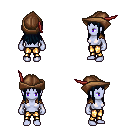
a pixel art fantasy rpg character, female body template, dark elf, purple skin, leather shoulder armor, gold greaves, raven unkempt hairstyle, leather cap, four views (front, back, left, right), 2x2 character sprite sheet, small pixel art, hard edges, no anti-aliasing